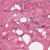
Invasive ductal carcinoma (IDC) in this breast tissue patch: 0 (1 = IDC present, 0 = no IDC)